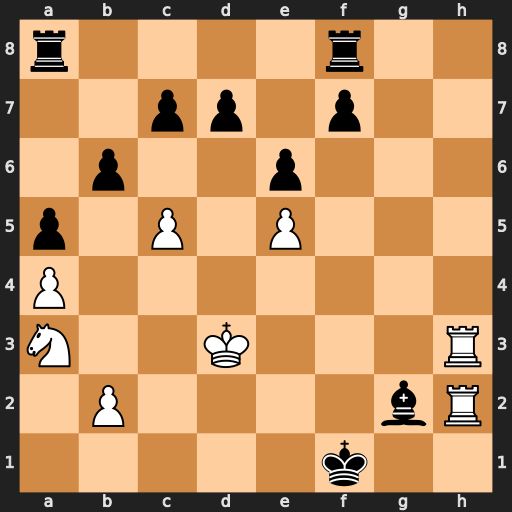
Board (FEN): r4r2/2pp1p2/1p2p3/p1P1P3/P7/N2K3R/1P4bR/5k2
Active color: w
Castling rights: -
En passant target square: -
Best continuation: Rg3 Rg8 Rhxg2 Rxg3+ Rxg3